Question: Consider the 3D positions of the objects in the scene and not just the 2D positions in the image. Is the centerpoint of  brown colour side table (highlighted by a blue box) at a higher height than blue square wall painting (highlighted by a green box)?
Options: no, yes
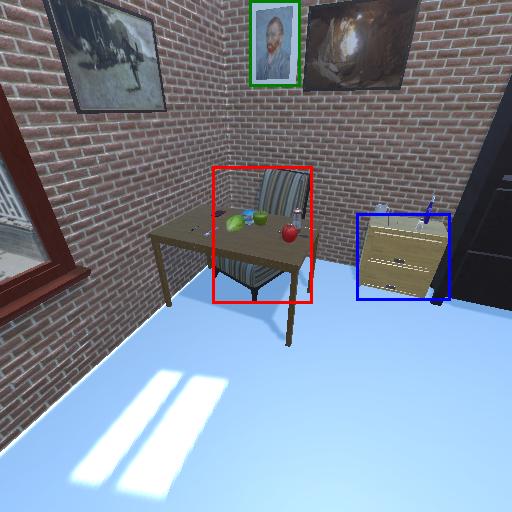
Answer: no